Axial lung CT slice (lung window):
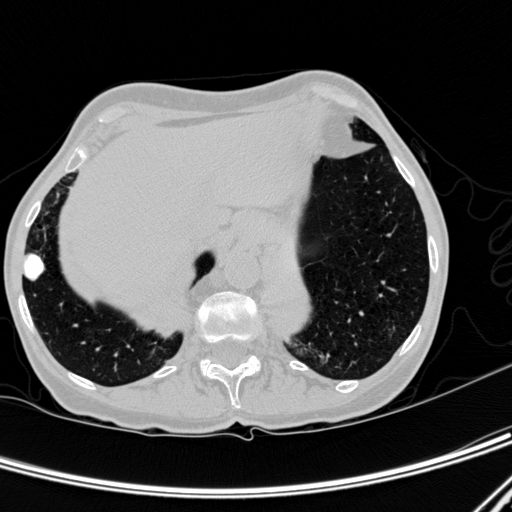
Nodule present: yes
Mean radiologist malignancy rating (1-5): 1.75